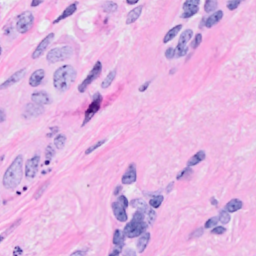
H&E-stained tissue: Breast